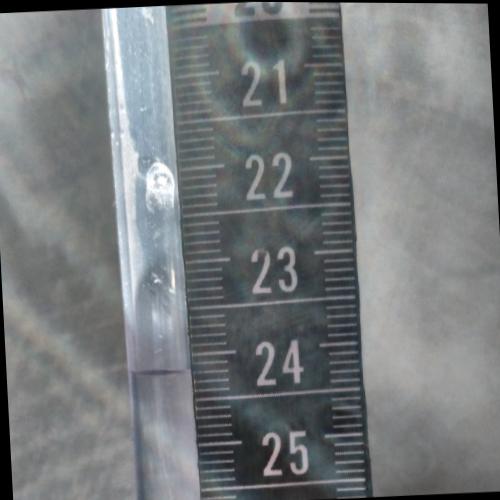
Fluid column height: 24.2 cm